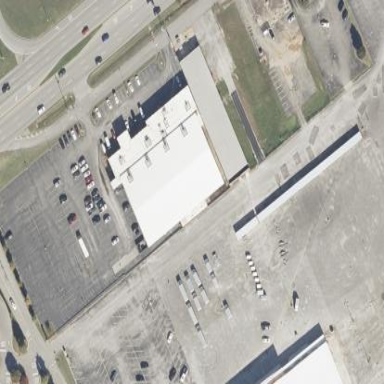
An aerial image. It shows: Building that houses bowling alley.